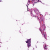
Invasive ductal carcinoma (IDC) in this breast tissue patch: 0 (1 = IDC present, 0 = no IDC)